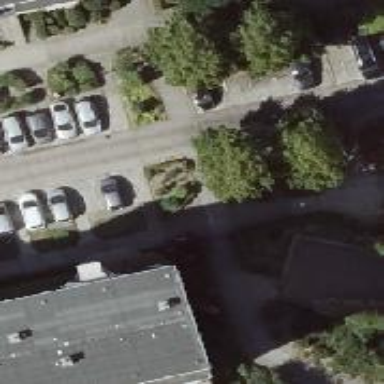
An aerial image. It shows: Concrete footway.